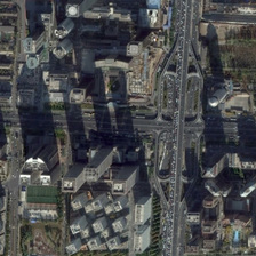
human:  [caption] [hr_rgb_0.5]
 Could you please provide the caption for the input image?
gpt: Next to the skyscraper is the playground, and on the other side is the intersection.

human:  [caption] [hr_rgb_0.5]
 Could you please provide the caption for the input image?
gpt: There is an amusement park next to the high business district and another intersection.

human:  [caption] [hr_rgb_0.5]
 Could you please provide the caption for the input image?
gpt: There is an amusement park near the high-rise business district and an intersection on the other side.

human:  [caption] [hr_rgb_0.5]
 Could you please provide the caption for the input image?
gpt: There is an amusement park next to the business district, where there are tall buildings and an intersection on the other side.

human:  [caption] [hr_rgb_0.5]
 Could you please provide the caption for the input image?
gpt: There is an amusement park next to the high-rise business district and an intersection on the other side.